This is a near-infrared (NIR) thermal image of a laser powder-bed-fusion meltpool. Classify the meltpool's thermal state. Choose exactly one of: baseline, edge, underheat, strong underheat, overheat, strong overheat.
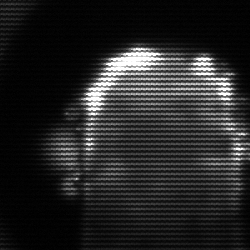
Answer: baseline